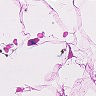
Metastatic tissue present: no